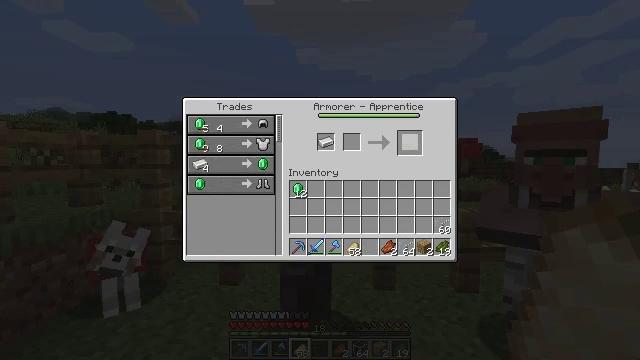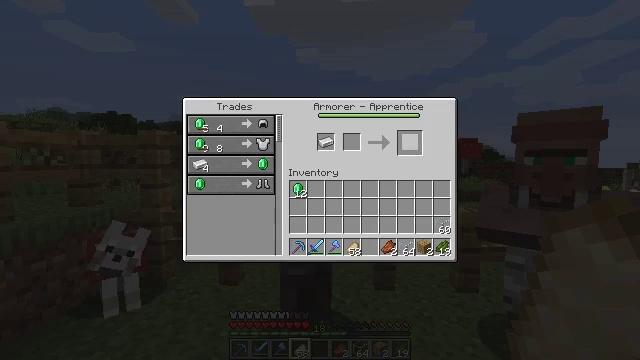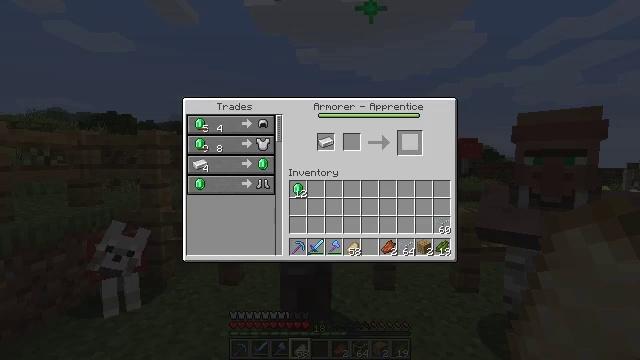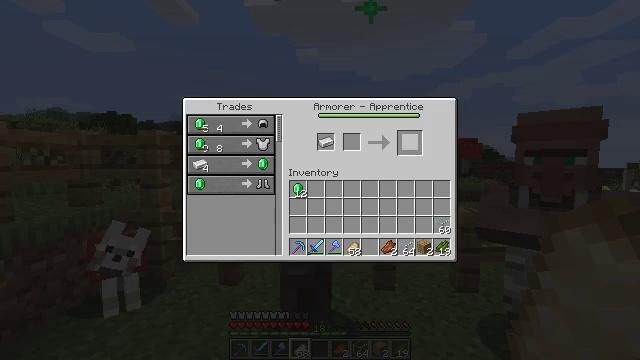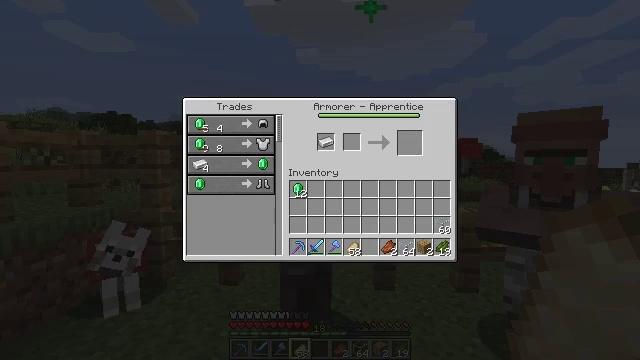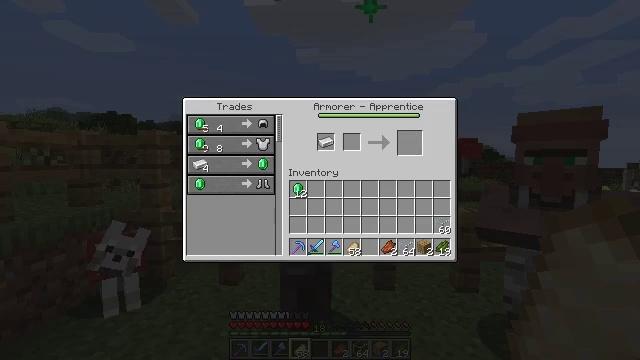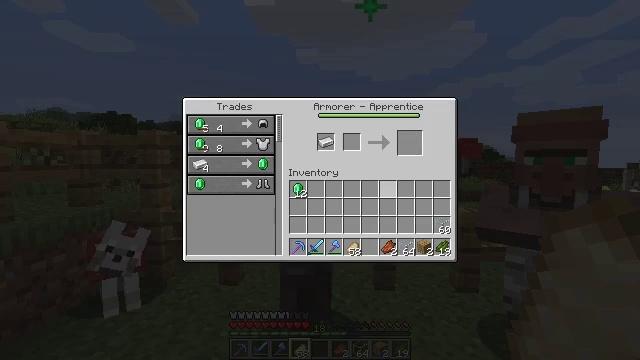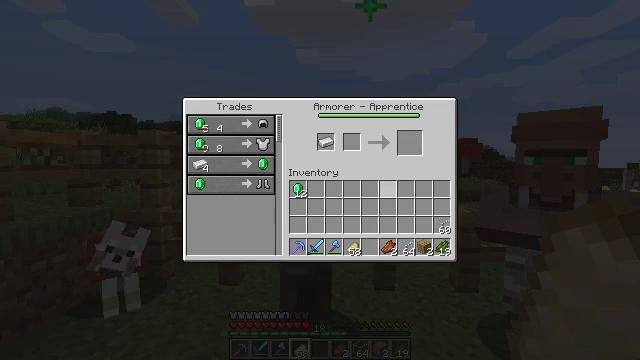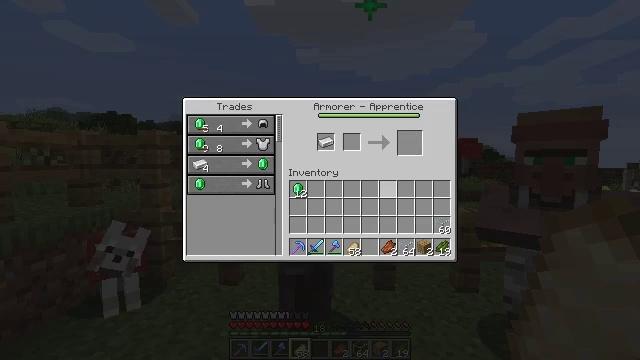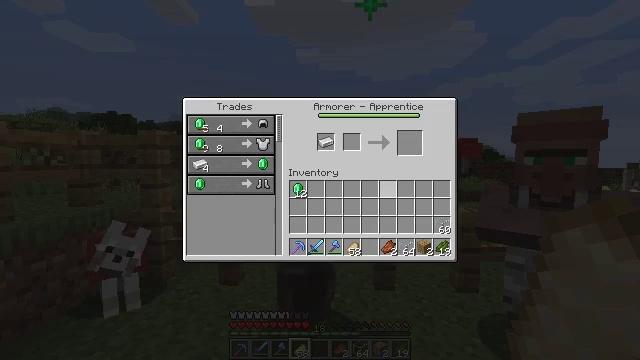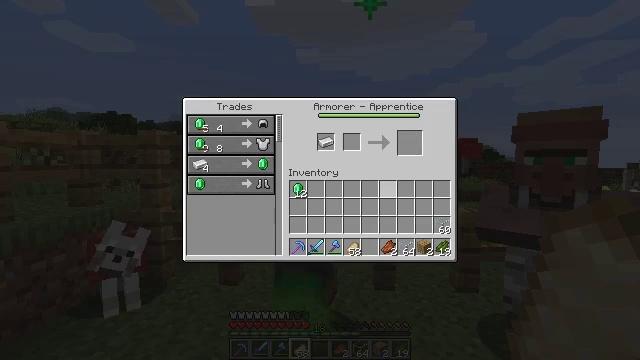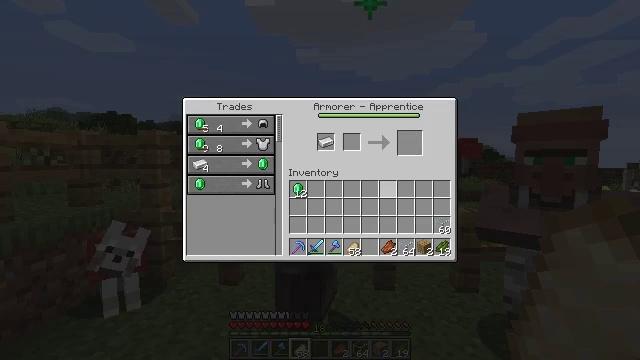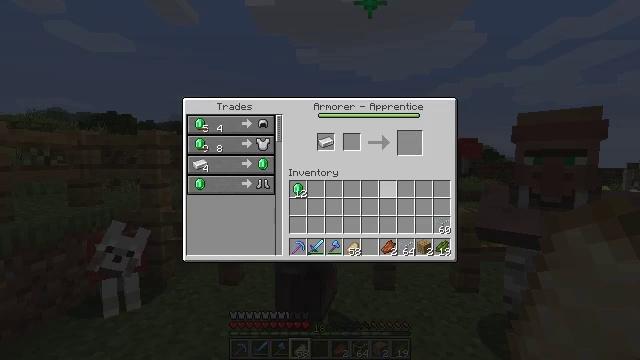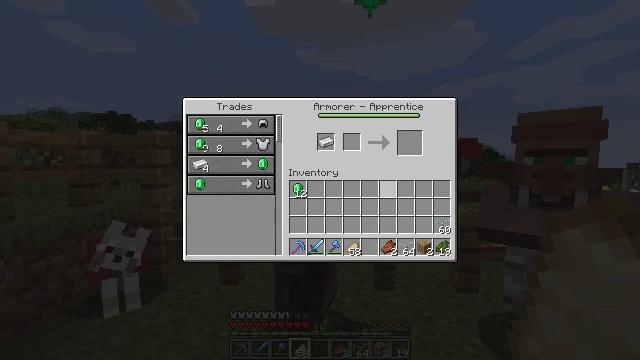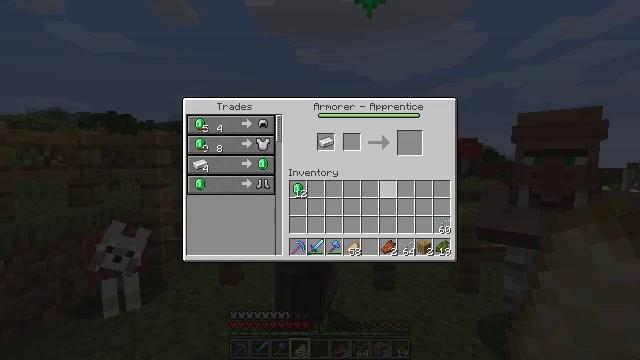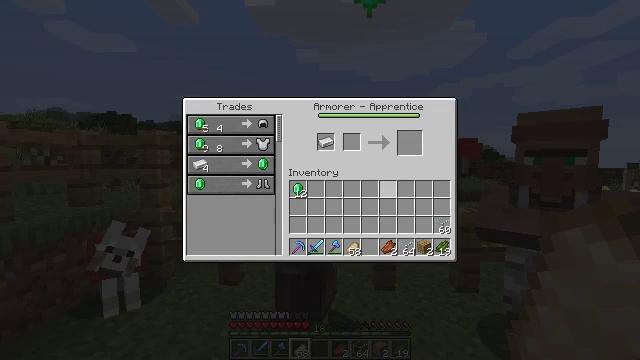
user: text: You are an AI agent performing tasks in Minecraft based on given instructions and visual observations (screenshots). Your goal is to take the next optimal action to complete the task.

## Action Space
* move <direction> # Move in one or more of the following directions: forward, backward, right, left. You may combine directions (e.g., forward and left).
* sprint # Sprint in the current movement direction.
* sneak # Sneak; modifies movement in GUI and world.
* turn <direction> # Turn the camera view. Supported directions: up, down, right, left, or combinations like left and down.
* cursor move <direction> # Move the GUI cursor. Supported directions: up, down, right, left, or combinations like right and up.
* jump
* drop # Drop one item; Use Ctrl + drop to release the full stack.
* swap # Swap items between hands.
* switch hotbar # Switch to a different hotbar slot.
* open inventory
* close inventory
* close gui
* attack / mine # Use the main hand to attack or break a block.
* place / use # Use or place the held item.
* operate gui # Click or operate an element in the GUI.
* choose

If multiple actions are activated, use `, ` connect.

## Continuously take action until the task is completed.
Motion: motion action
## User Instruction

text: Form a chainmail chestplate at the crafting table.
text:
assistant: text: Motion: sneak, open gui
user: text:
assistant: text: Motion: sneak
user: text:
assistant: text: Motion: sneak
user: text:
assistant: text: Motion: sneak, cursor move down
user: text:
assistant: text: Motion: sneak, cursor move left and down
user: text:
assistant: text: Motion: sneak, cursor move down
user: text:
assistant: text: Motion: sneak
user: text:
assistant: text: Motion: sneak
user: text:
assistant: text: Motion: sneak
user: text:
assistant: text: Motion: sneak
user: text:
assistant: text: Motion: sneak
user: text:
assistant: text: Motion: sneak
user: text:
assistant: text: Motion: sneak
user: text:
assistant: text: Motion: sneak
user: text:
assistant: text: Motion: sneak
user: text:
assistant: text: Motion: sneak
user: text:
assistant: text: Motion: sneak
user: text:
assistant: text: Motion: no_op
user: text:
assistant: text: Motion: no_op
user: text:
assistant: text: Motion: no_op
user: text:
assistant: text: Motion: no_op
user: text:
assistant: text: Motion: no_op
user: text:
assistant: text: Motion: no_op
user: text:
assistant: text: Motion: no_op
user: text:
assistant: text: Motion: no_op
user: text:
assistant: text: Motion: no_op
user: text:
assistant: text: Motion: no_op
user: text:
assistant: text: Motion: no_op
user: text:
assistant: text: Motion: close gui
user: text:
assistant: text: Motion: no_op